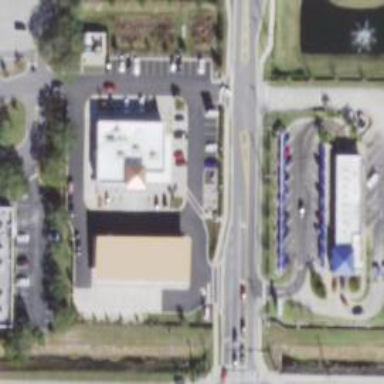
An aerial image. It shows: Convenience shop.